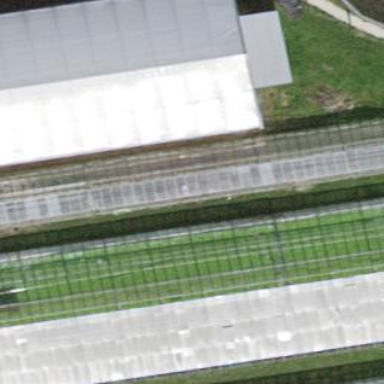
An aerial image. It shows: Greenhouse.